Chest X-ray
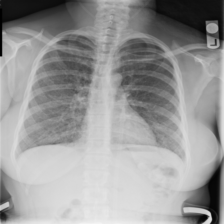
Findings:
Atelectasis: negative
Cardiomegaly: negative
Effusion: negative
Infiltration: negative
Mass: negative
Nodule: negative
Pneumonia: negative
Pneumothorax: negative
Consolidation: negative
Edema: negative
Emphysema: negative
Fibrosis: negative
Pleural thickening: negative
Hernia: negative